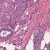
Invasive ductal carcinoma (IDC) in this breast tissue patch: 0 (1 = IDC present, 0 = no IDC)